Question: Users can enter text in a particular form of mine and I want to display that text in a table format. But sometimes users enter really long lines without spaces. So the text forces the table to be too wide.
I can limit the 'td' element to have a 'max-width', but then the text keeps flowing over other cells. I can then set 'overflow: hidden' and the text just gets cut off:

But I need to be able to read it all. Is there a way to wrap a long line of text in a table even if the text doesn't have spaces?
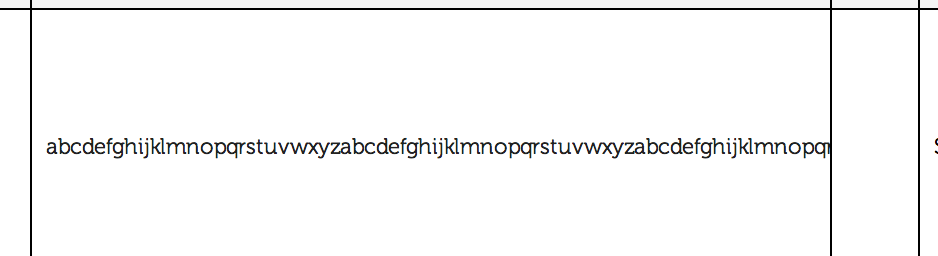
Answer: Try adding this to your CSS file on the element that requires it:
'''
word-wrap:break-word;
'''
Here it is in action:
<URL>